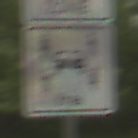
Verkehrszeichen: CarsharingfahrzeugeFrei
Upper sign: BeginnEingeschraenktesHalteverbotZone
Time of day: MorningAfternoon
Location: Outdoor (Nature)
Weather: Overcast
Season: NotSpecified
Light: Natural